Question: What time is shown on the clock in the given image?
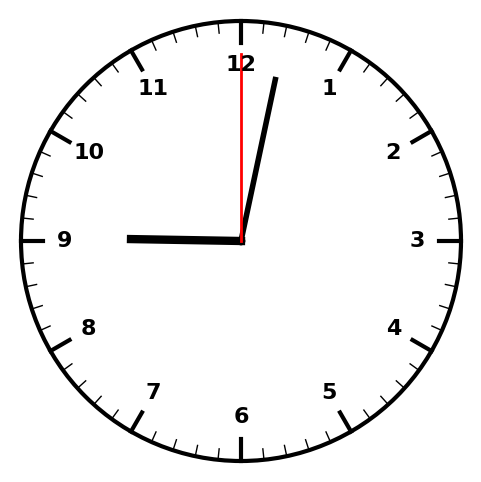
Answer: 09:02:00